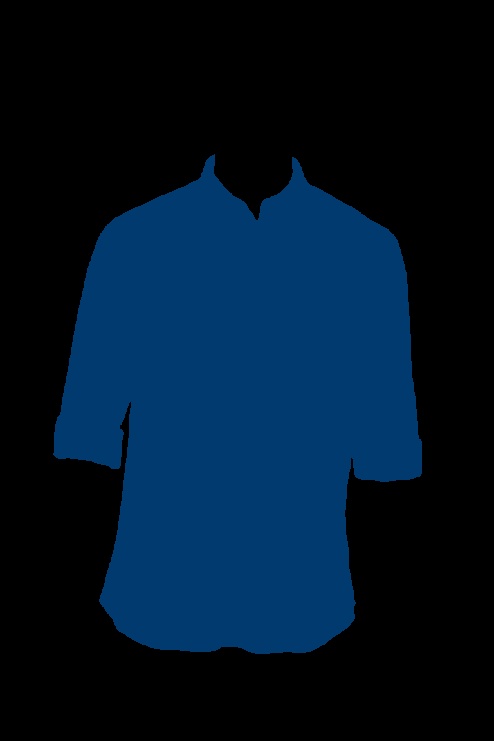
blue polo shirt